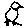
Label: bird